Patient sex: M
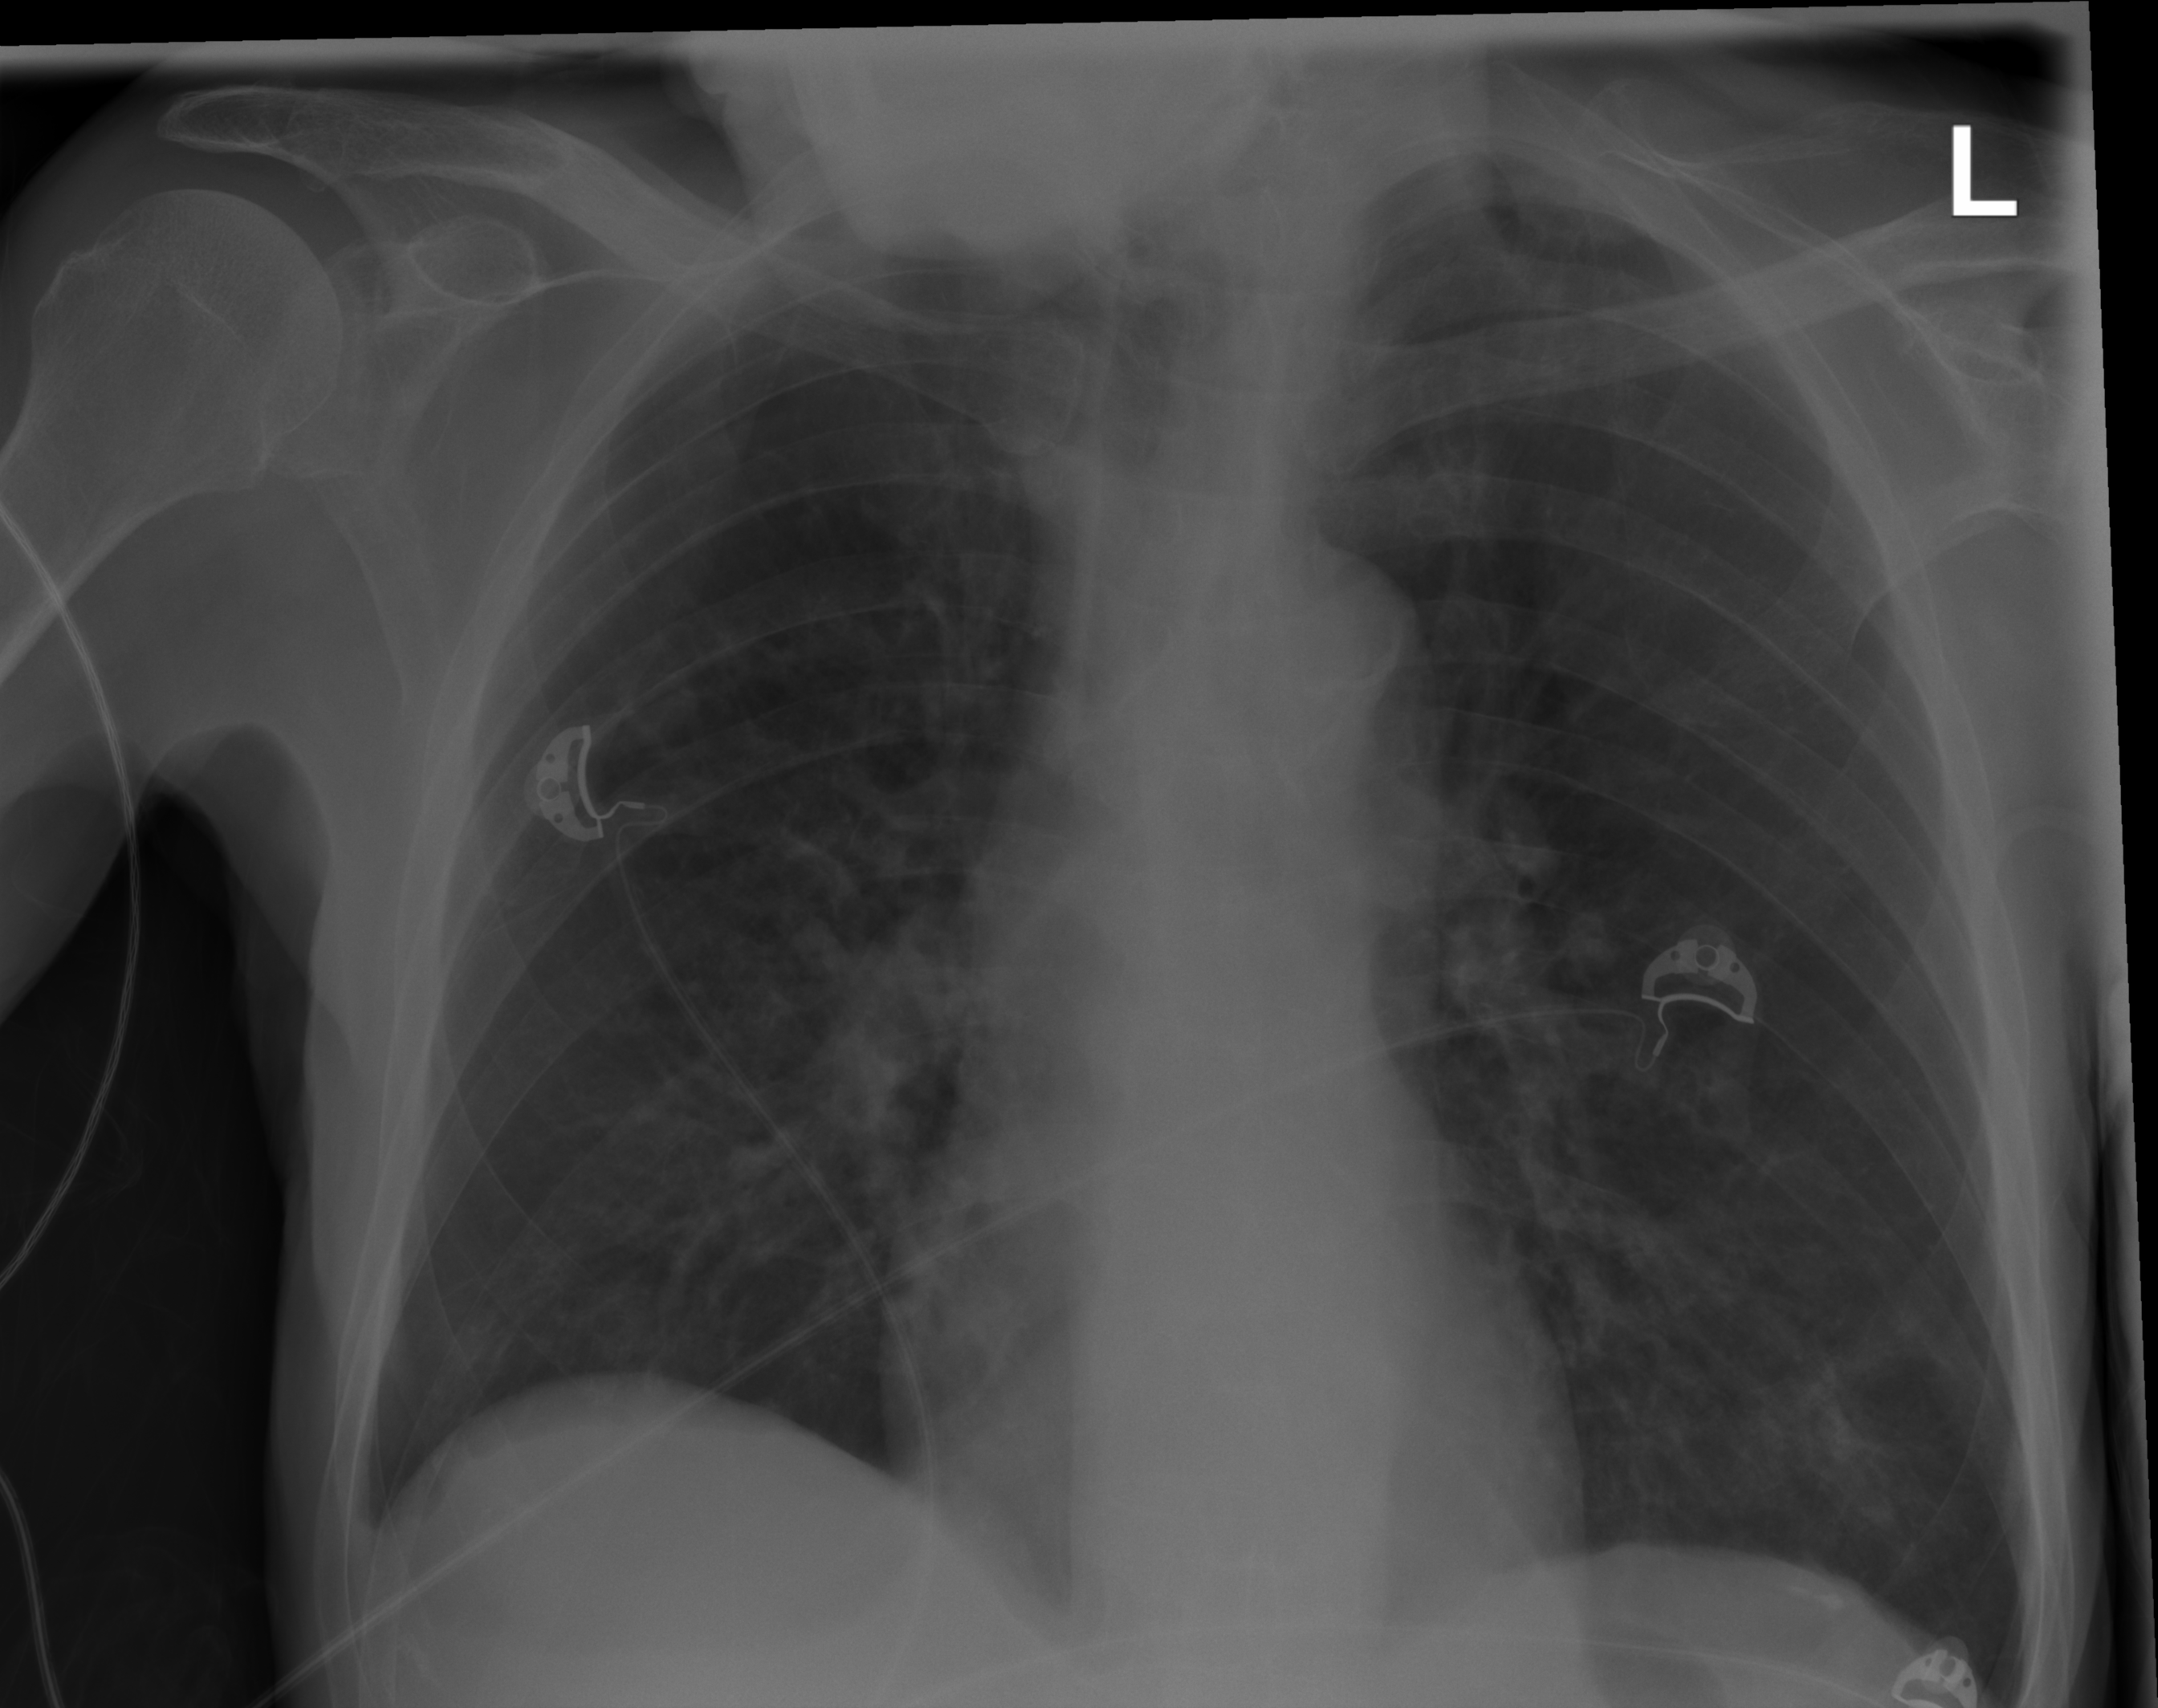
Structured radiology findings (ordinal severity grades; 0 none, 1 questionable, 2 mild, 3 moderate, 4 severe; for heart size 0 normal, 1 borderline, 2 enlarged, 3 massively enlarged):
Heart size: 0
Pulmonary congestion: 0
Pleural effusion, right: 0
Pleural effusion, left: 0
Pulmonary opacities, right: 0
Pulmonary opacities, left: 2
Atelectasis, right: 0
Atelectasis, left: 0